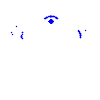
Particle: electron